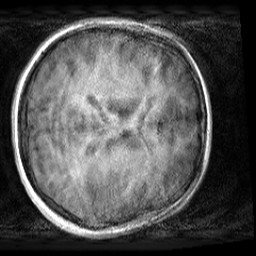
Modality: T1w
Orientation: axial
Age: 20
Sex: female
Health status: healthy
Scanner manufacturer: siemens
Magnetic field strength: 3 T
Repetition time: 2 s
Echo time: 0.00232 s